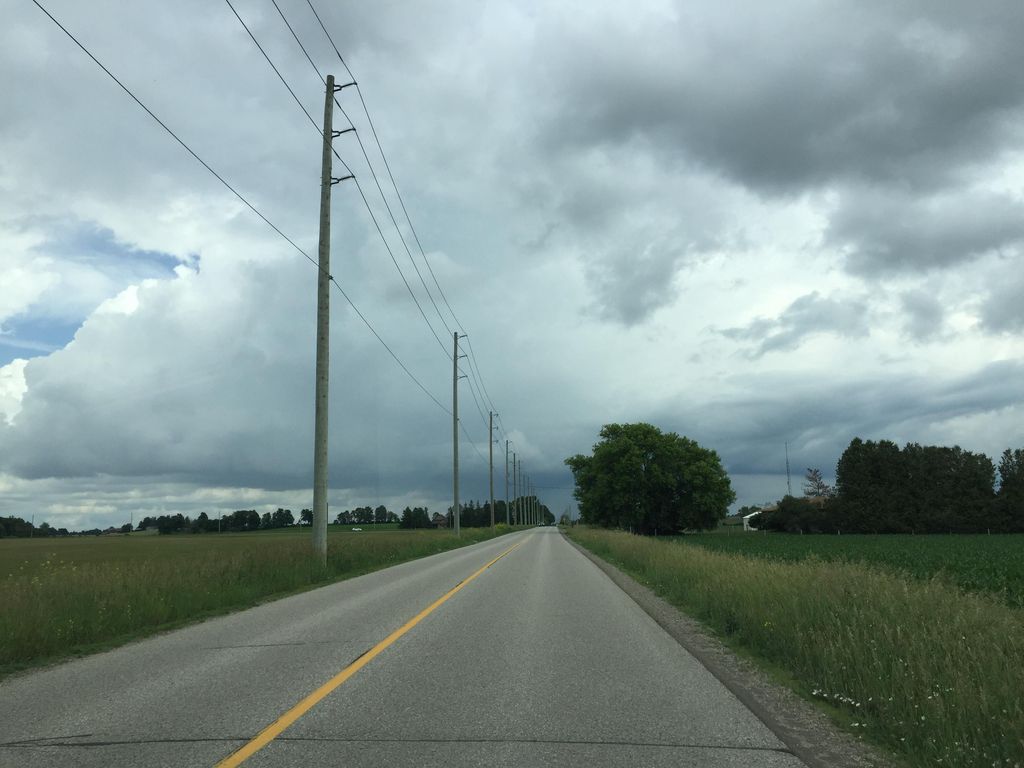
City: kitchener-waterloo